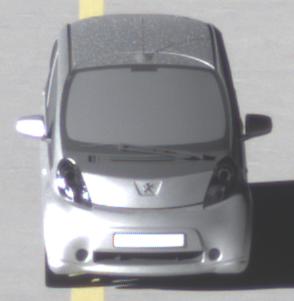
Make: Peugeot
Model: iOn
Detailed model: iOn
Model produced from: 2010/12
Model produced until: 2013/02
Doors: 5
Color: white
Road condition: dry road
Daytime: morning or afternoon
Contrast: high contrast